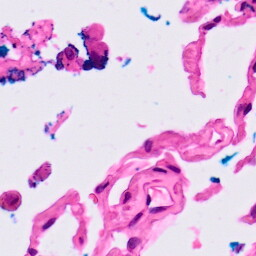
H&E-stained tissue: Lung